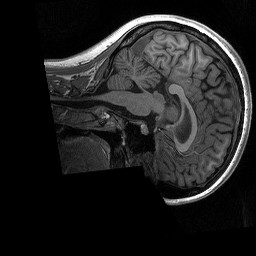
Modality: T1w
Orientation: sagittal
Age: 22
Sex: female
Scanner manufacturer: siemens
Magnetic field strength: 3 T
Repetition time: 2.3 s
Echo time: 0.00298 s